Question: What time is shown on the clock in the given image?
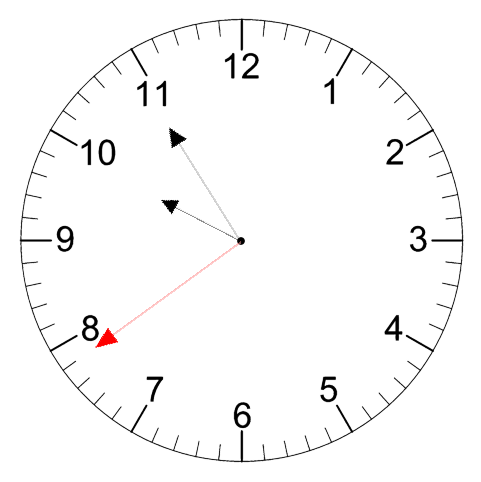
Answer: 09:54:39